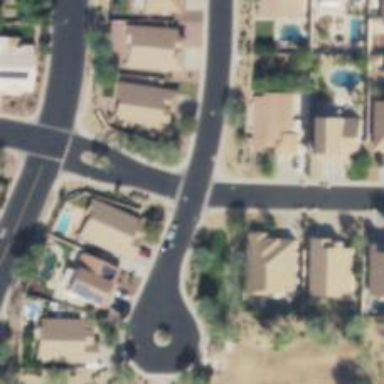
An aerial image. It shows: Asphalt road in residential area.